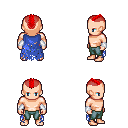
a pixel art fantasy rpg character, male body template, human, light skin, blue tattered cape, teal pants, red short mohawk hairstyle, white cloth bracers, four views (front, back, left, right), 2x2 character sprite sheet, small pixel art, hard edges, no anti-aliasing